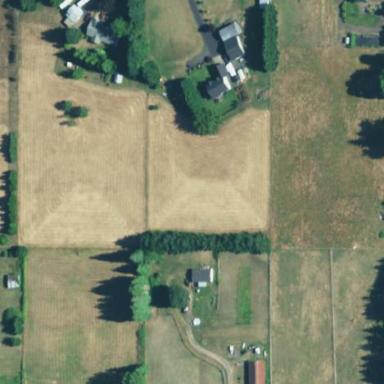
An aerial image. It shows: Area covered with grass.